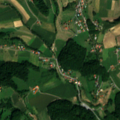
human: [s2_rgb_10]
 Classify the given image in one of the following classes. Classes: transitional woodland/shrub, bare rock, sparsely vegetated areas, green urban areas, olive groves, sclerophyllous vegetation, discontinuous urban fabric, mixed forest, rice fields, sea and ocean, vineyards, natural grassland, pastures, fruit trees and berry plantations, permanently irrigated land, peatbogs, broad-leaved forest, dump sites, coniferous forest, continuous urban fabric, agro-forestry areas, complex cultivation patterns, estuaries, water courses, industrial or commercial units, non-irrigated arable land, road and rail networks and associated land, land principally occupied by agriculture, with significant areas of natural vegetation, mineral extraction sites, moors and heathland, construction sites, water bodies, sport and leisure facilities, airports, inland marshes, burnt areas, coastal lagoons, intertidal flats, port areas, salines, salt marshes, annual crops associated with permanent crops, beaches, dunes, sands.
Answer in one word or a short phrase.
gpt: pastures, land principally occupied by agriculture, with significant areas of natural vegetation, broad-leaved forest